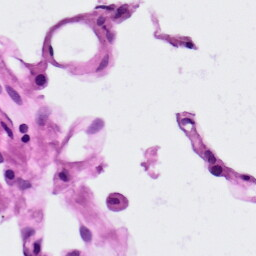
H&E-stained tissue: Lung